Question: I copied the timeAgo category for NSDate in XCODE4, but i get the following runtime error:
*** Terminating app due to uncaught exception 'NSInvalidArgumentException', reason: '-[__NSDate timeAgo]: unrecognized selector sent to instance 0x17e000'
I read in other posts i need to add a linking flag, which I did as follows:

But its still not working. What am I missing to use third party categories?
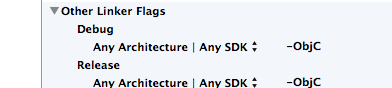
Answer: I don't think you ought to mess with the linkers, at least not there. Wherever you got that category from may have mentioned that the file you put that in needs to be compiled, which you check by going to your project settings -> Build Phases -> Compile Sources. Make sure the category's .m file is in there.